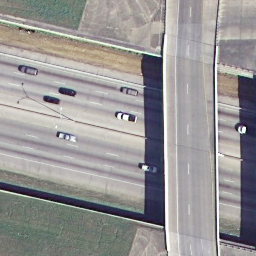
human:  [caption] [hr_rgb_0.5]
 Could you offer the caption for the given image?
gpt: An overpass with a road go across another roads diagonally .

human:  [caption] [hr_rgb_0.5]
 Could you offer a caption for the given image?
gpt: An overpass with a road go across another roads diagonally with some cars on the roads .

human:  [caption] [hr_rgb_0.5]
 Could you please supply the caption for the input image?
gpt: A road go across another roads diagonally with some cars on the roads .

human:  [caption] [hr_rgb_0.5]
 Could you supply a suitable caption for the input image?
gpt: An overpass with a road go across another roads diagonally with some plants surounded the roads .

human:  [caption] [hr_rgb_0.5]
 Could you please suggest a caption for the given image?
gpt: A road go across another roads with some plants surounded the roads .